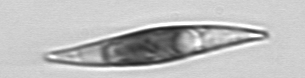
Label: Pleurosigma